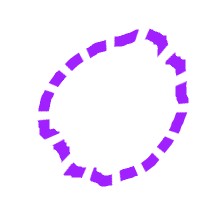
Shape: circle